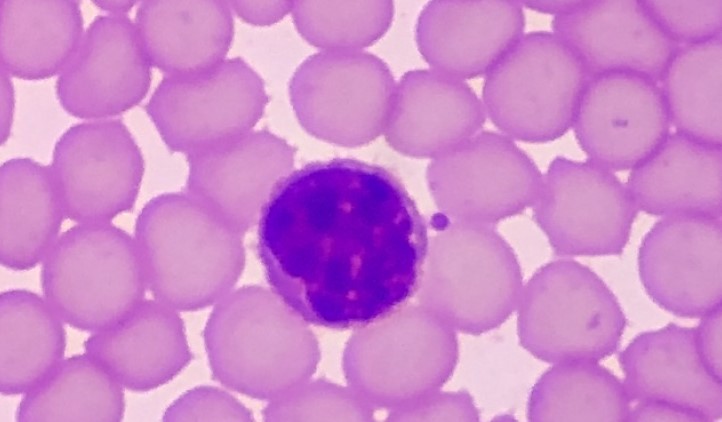
White blood cell type: Lymphocyte